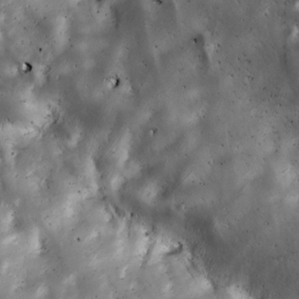
Label: non_frost